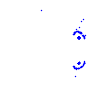
Particle: proton